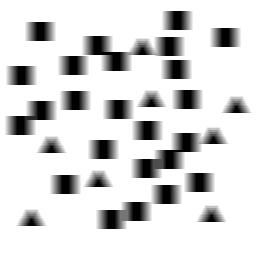
Squares: 24
Triangles: 8
Stars: 0
Total shapes: 32